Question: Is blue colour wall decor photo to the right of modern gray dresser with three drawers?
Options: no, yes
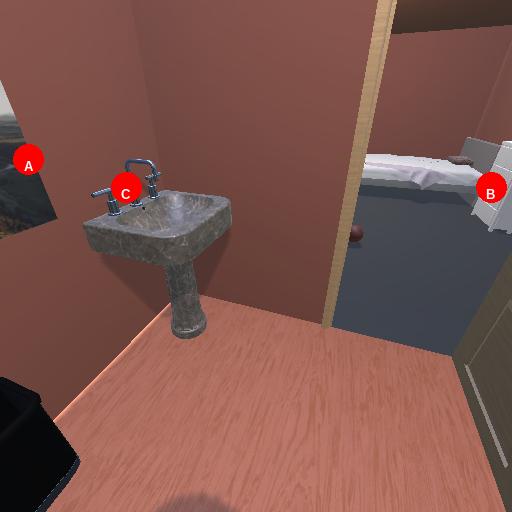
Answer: no